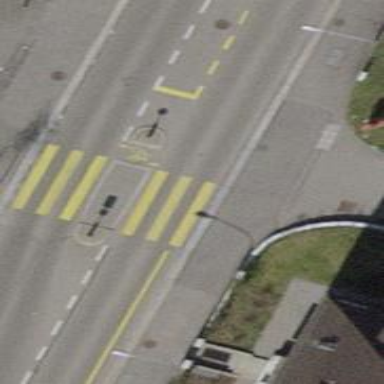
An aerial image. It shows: Unmarked crossing with traffic calming table on the road.